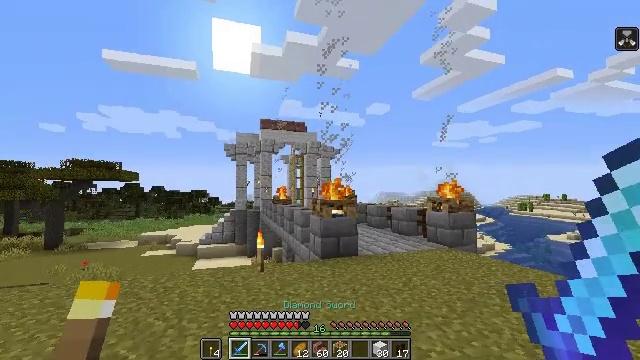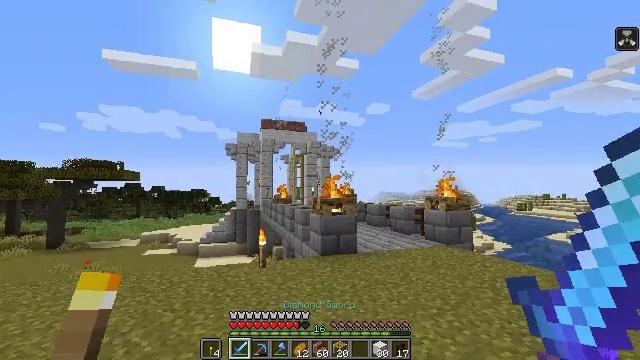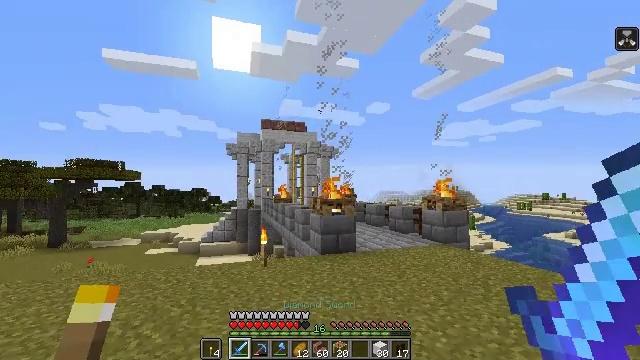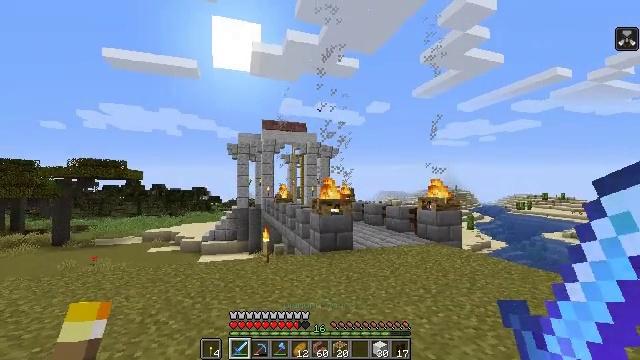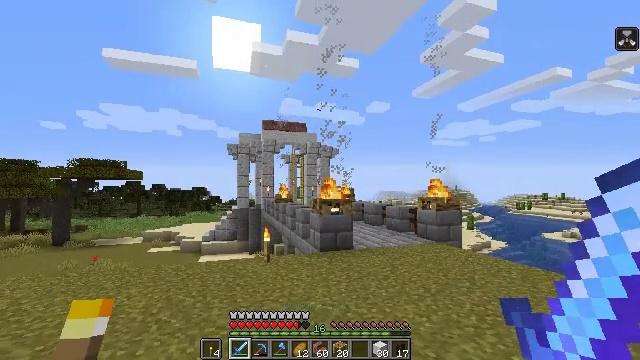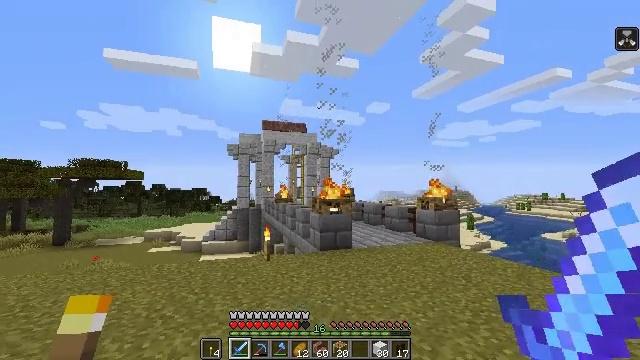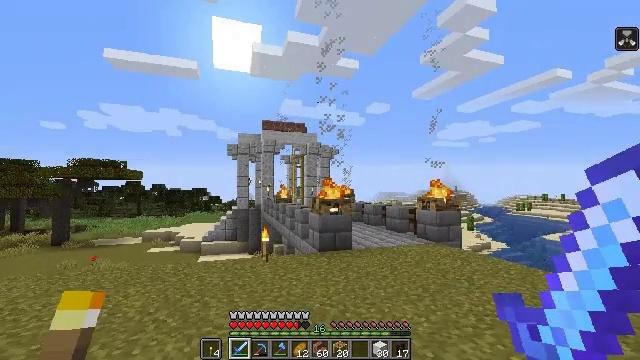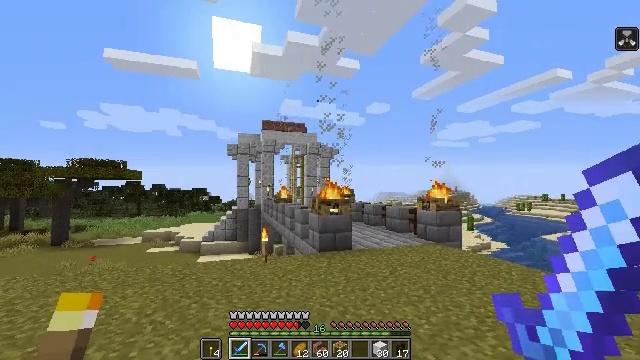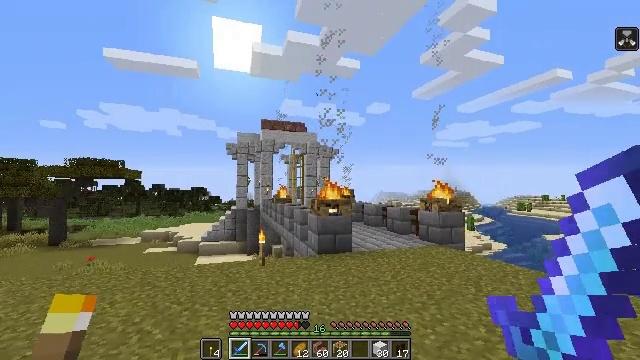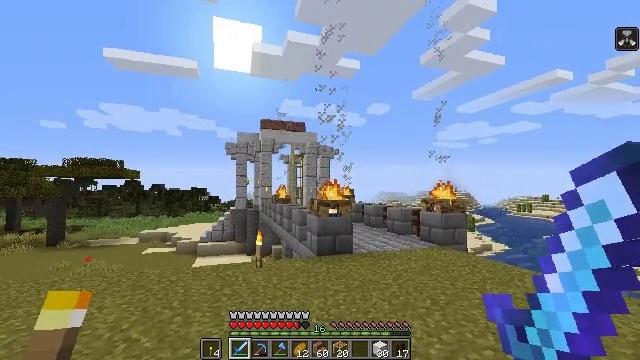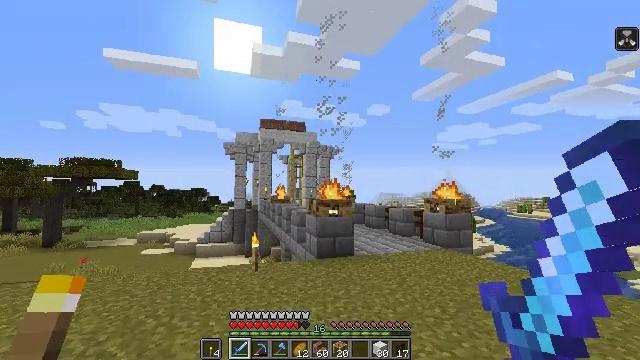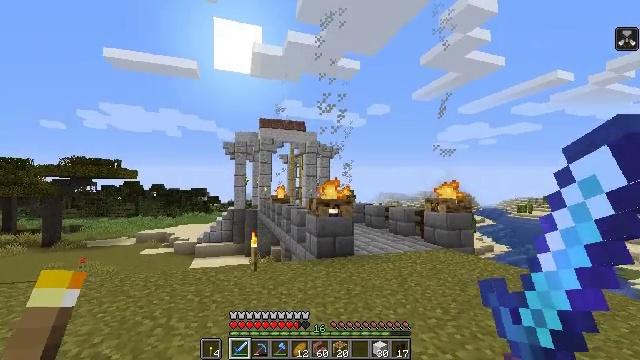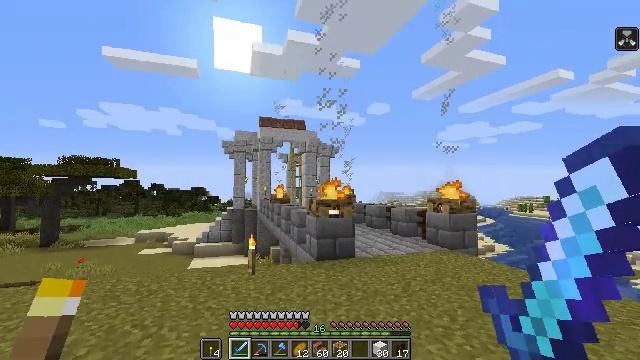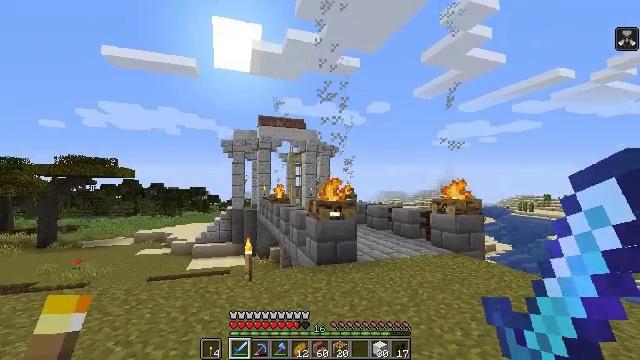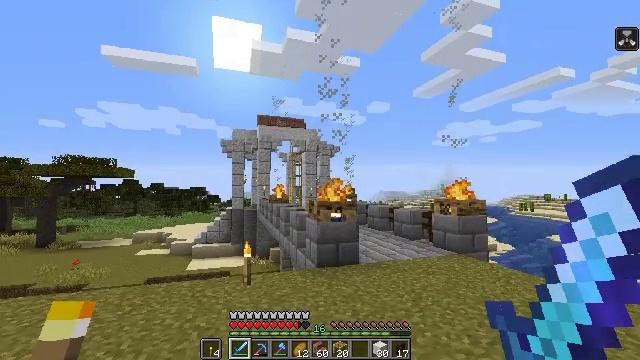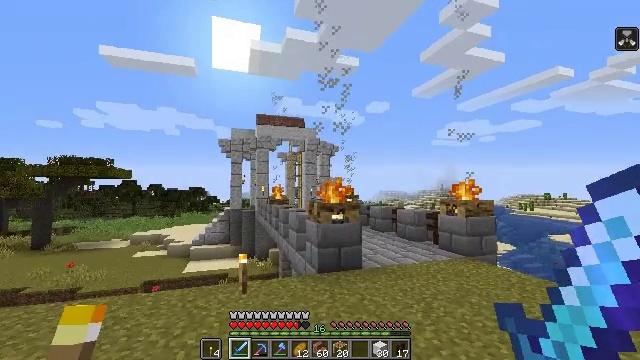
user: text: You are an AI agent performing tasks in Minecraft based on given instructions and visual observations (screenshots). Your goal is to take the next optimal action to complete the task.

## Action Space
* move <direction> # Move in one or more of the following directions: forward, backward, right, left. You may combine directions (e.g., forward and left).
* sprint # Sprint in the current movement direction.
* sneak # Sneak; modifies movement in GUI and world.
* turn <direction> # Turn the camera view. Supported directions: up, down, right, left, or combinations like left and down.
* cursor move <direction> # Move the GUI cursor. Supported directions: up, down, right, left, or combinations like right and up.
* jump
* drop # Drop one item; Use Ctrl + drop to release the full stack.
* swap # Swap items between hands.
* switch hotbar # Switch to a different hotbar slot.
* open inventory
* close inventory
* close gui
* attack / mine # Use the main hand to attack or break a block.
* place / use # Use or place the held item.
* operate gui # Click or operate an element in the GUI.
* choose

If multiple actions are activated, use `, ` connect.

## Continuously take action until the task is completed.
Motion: motion action
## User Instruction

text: Gather white wool from a build.
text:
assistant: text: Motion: move back
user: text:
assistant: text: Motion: move back
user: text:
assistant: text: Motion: move back
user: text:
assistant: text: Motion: no_op
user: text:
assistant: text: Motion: move forward
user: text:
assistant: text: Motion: move forward
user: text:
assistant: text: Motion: move forward
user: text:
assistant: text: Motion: move forward
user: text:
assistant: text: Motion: move forward
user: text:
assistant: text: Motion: move forward
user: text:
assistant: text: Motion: move forward
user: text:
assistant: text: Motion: move forward
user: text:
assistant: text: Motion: move forward
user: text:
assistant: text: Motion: move forward
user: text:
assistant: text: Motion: move forward
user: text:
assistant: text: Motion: move forward, turn right
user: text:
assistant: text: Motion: move forward
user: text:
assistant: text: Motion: move forward
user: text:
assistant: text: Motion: move forward
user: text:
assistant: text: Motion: move forward
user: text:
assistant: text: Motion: move forward, turn left
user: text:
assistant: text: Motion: move forward
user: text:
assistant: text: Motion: move forward
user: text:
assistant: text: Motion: move forward
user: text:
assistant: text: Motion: move forward and move right
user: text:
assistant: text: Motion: move forward and move right
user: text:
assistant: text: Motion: move forward and move right
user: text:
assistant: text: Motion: move forward and move right
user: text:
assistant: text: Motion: move forward
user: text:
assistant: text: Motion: move forward